Question: I'm wondering if the arrow images in the top-right corner of the mail app are accessible for use in my own segmentedControl. Is what would be even better is if I could somehow get access to left/right arrows as opposed to the up/down ones they are using.
Are these standard system UIButton types? How might I use them in my UISegmentedControl?
Thanks!

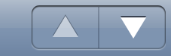
Answer: They could just be Unicode characters for triangle shapes.